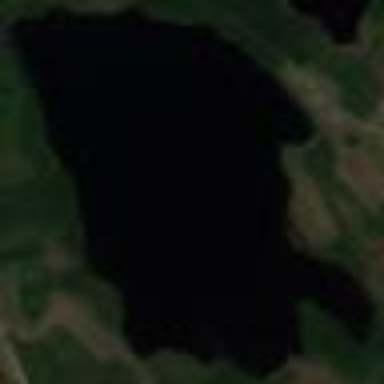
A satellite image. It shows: Beautiful lake surrounded by nature.